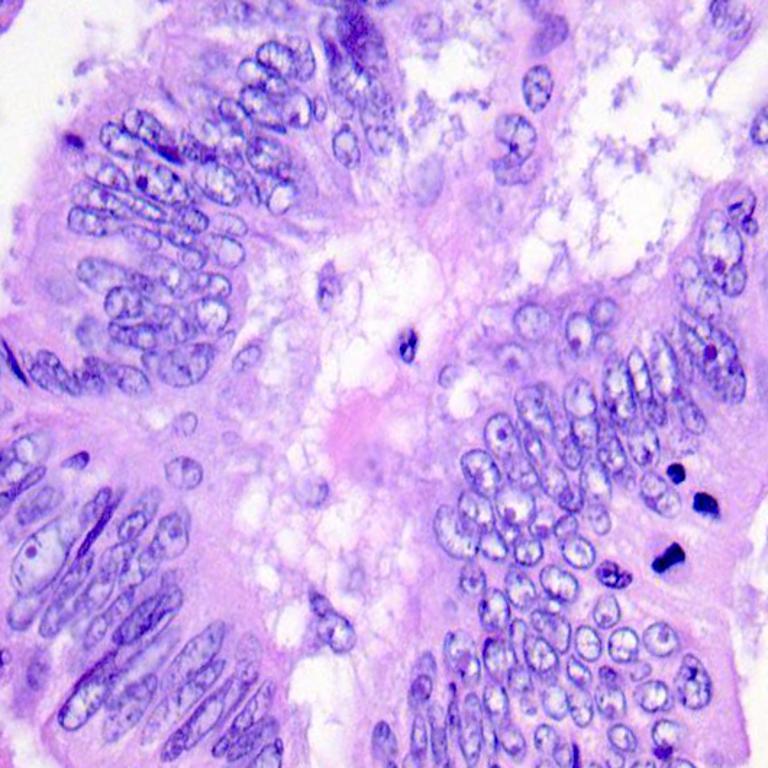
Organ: colon
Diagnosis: adenocarcinomas